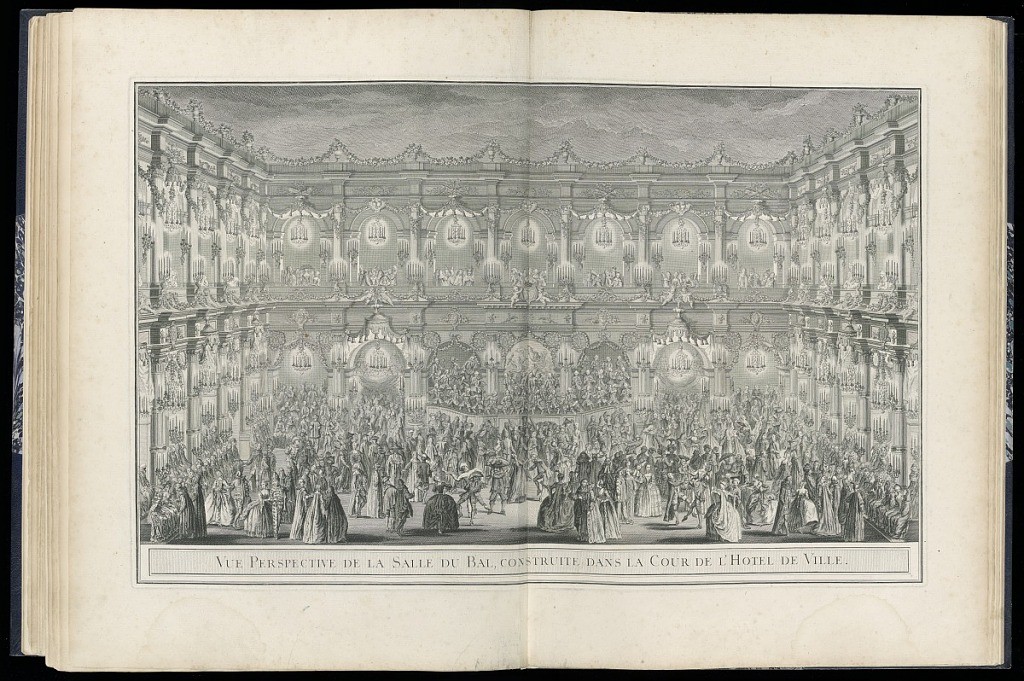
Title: VUE PERSPECTIVE DE LA SALLE DU BAL, CONSTRUITE DANS LA COUR DE L'HOTEL DE VILLE.
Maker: Jean François Blondel, French, 1681–1756
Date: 1751
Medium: Engraving on laid paper
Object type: Bound print
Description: View of the ballroom at the Hôtel de Ville during the masked ball, given on February 28, 1745, in honor of the marriage of Louis Dauphin and Maria Teresa of Spain. The two-story room, well-lit by candelabra, is full of costumed individuals dancing and socializing.